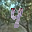
Label: 4